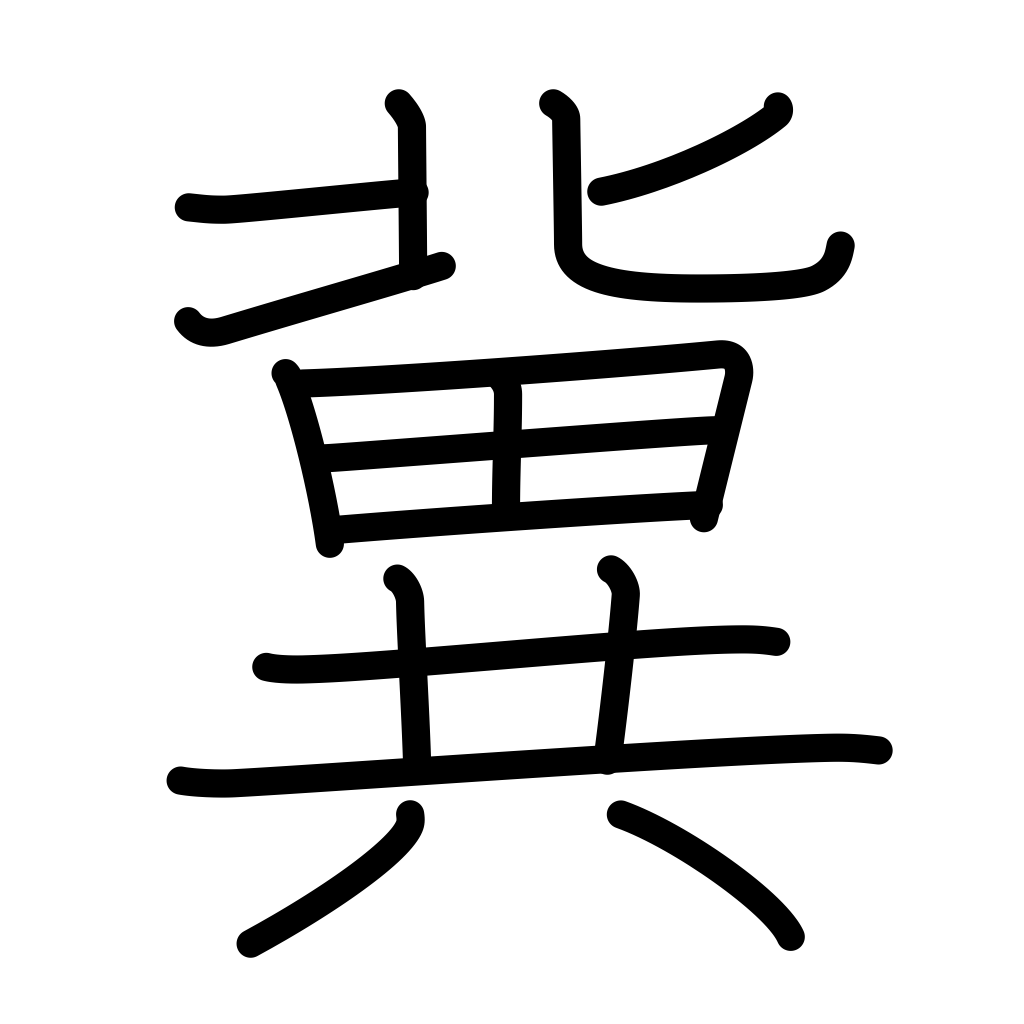
Meaning: hope for, wish, Hebei province